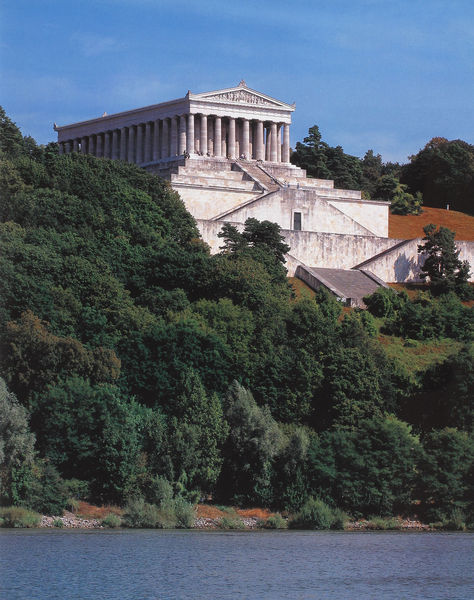
Titel: Walhalla in Donaustauf
Künstler: Leo von Klenze
Standort: Donaustauf, Walhalla (EU - D - Bayern)
Schlagwörter: baum, berg, blau, himmel, meer, schatten, wasser, weiß, wolken, bäume, fluss, grün, see, ufer, licht, marmor, schwarz, säule, säulen, tür, dach, gebäude, gras, rot, architektur, stein, feld, häuser, hügel, büsche, gewässer, decke, wald, anhöhe, küste, strand, abhang, hang, giebel, treppe, treppen, könig, stufen, foto, fotografie, treppenstufen, kolonnade, bayern, palazzo, architrav, photo, büme, antik, götter, griechisch, griechenland, tempel, dorisch, ludwig i, ludwig, römisch, akropolis, parthenon, tympanon, walhalla, saäule, ruhmeshalle, gedenkstätte, wallhalla, giechenland, donau, ün, römic, berg abhang